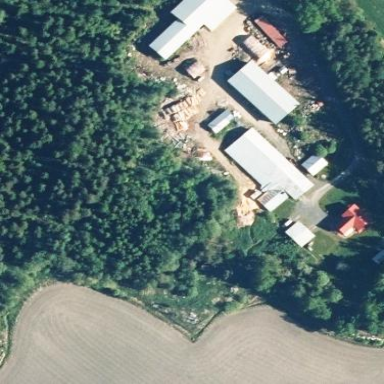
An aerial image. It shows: Farmyard area.